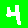
Digit: 4